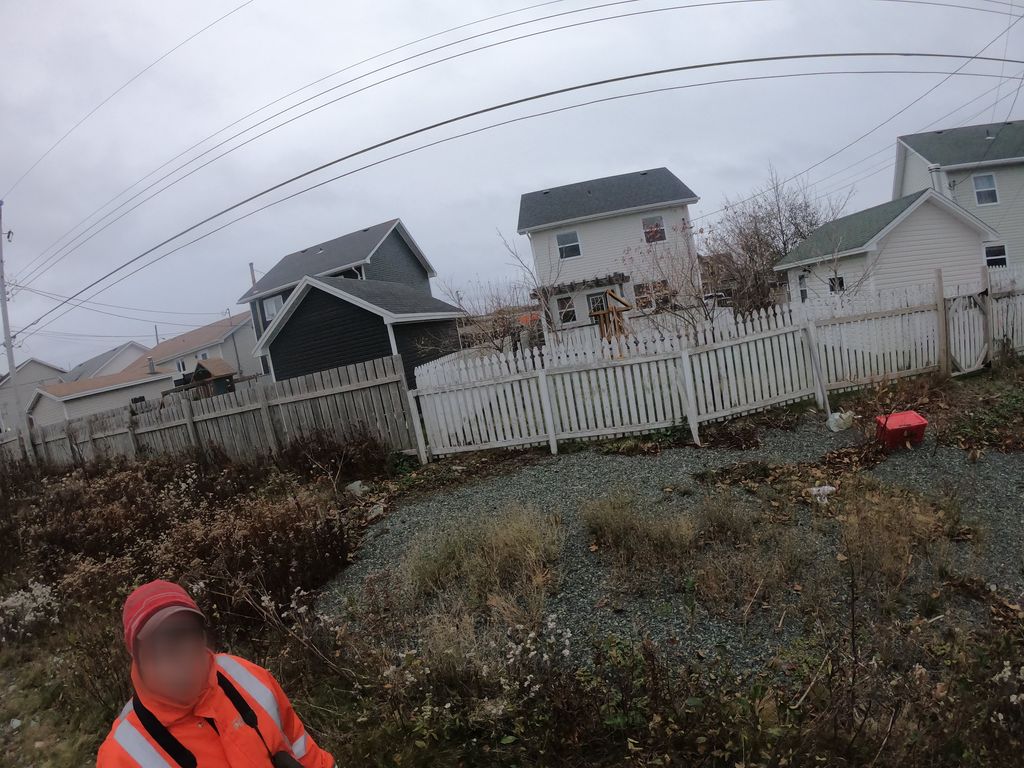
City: st_johns